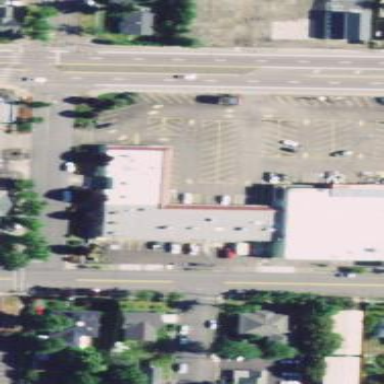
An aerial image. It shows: Commercial building.